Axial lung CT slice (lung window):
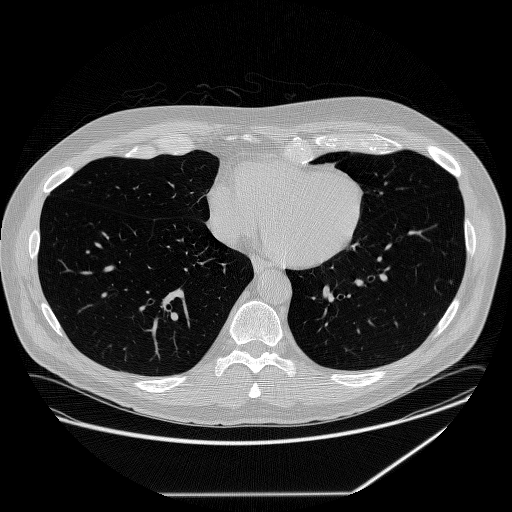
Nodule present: no